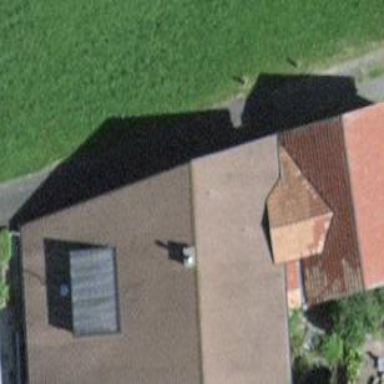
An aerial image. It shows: Barn.